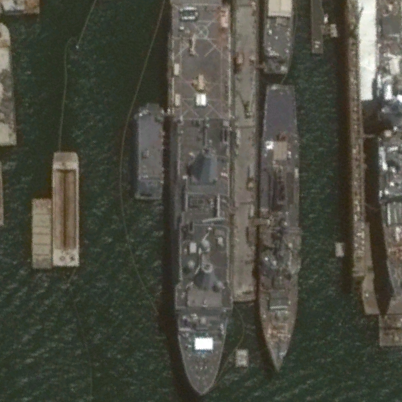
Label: combat